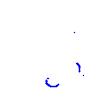
Particle: kaon